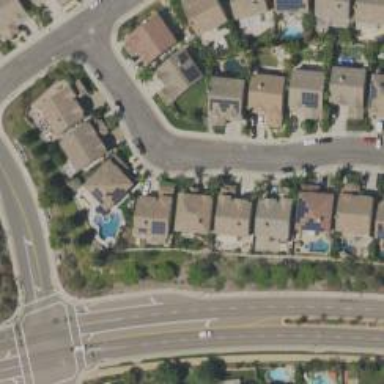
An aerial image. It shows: Residential road.